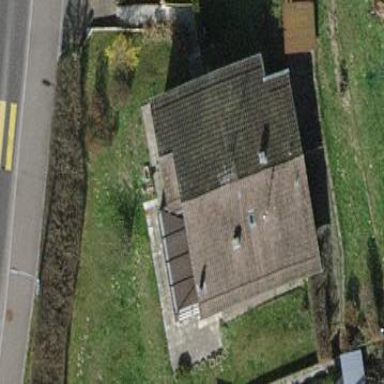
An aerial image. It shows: Detached building with gabled roof.